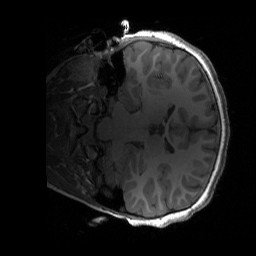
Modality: T1w
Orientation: coronal
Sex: female
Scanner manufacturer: siemens
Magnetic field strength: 3 T
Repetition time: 1.9 s
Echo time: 0.00243 s